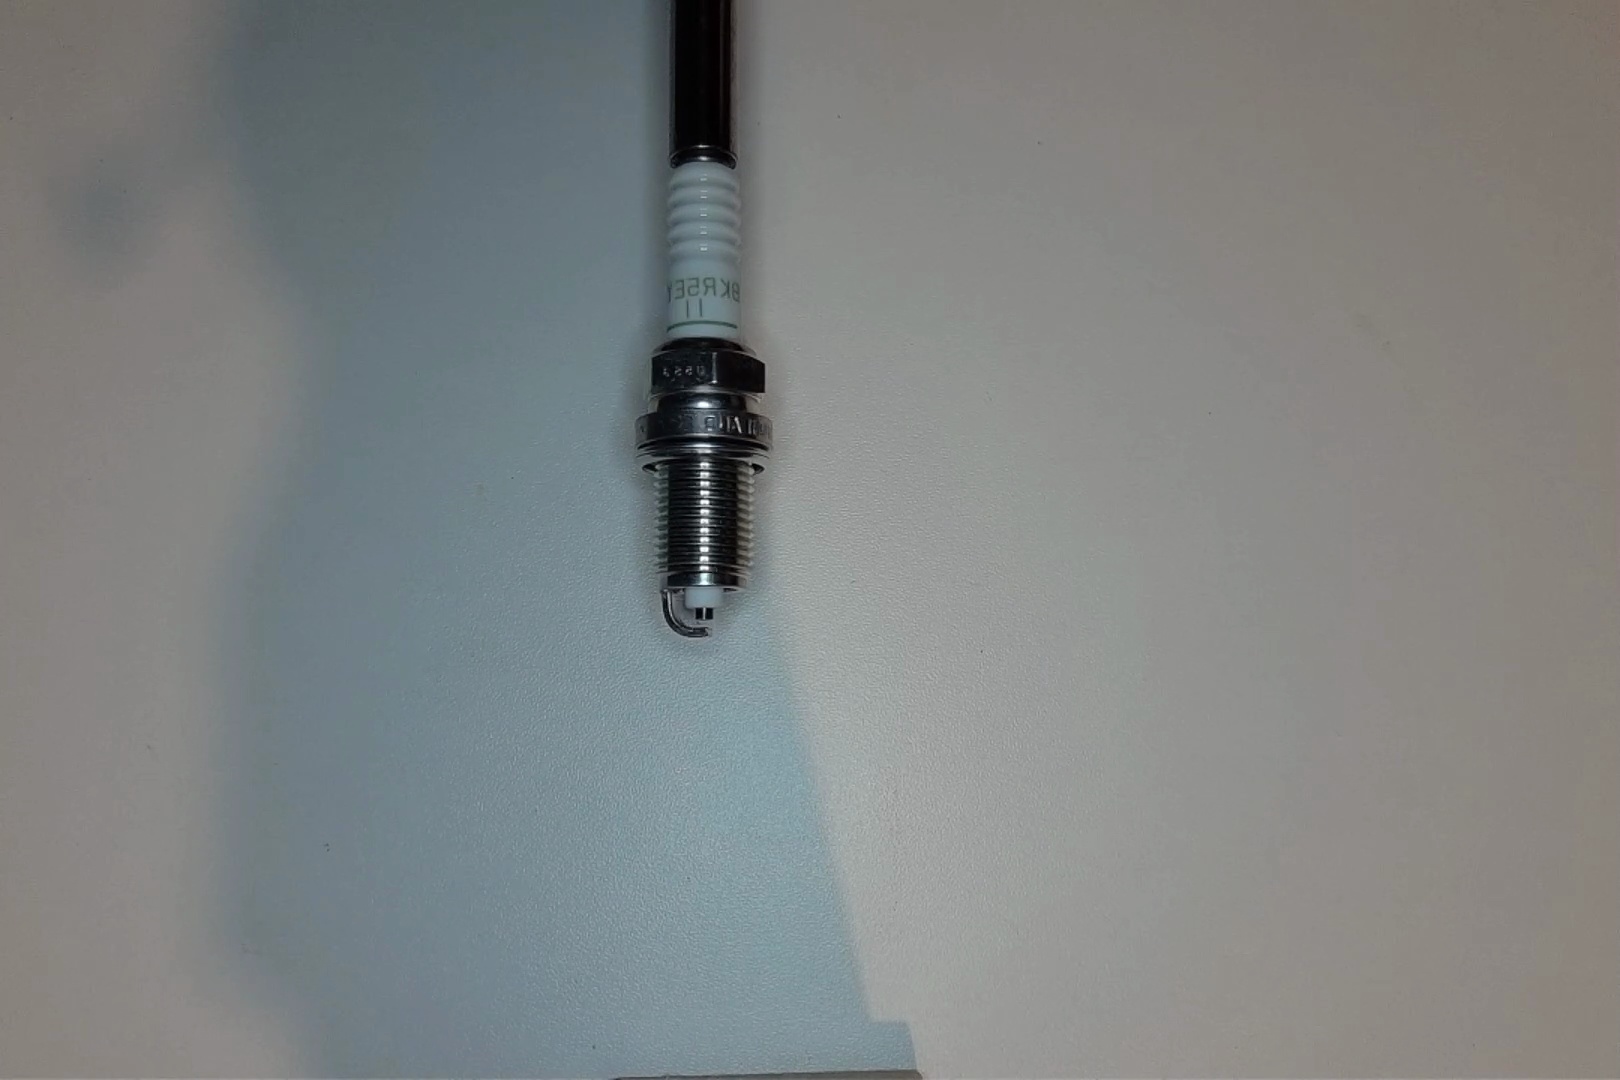
Label: normal